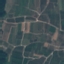
Land use / land cover: PermanentCrop